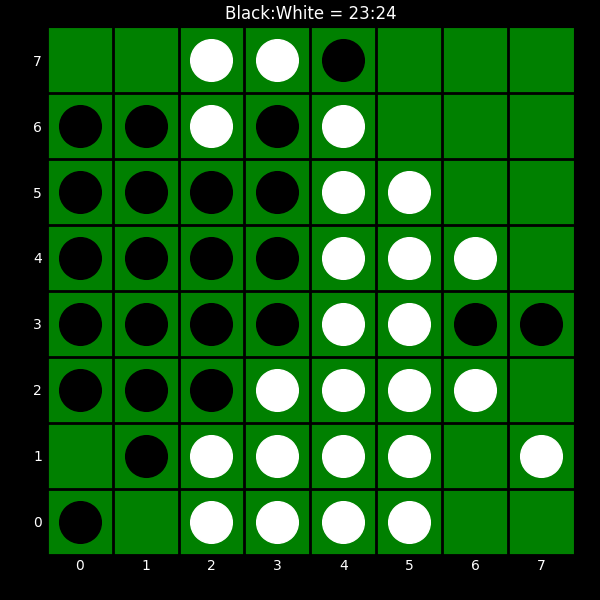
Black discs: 23
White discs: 24